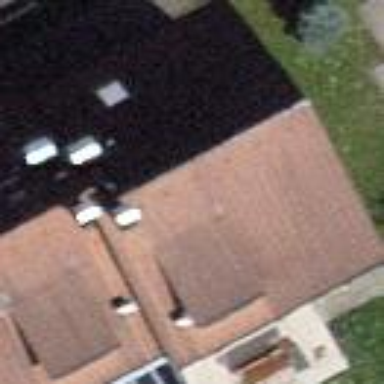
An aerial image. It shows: Terrace building.